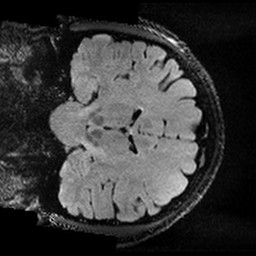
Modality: FLAIR
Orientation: coronal
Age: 37
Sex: male
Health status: healthy
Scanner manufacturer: ge
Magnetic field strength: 3 T
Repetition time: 5 s
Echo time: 0.08943 s